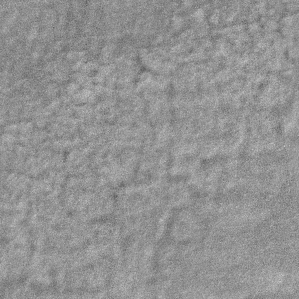
Label: frost